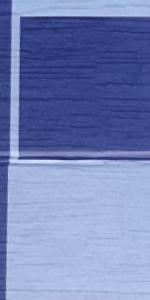
Label: Empty